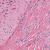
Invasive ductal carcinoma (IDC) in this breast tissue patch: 1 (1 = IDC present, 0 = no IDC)